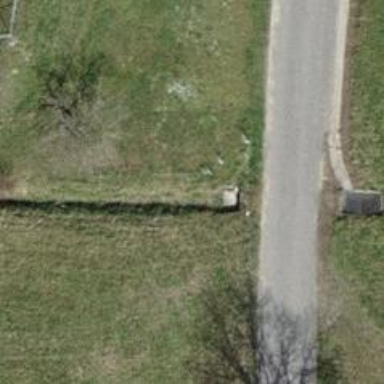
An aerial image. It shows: Culvert underpass for canal.